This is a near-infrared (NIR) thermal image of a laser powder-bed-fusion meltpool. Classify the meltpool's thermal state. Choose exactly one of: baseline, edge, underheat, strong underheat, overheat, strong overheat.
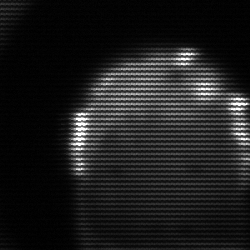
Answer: edge